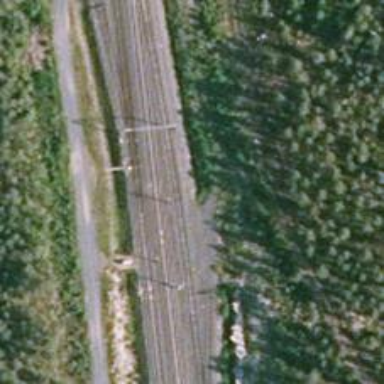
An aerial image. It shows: Rail siding with electrified contact lines for trains.